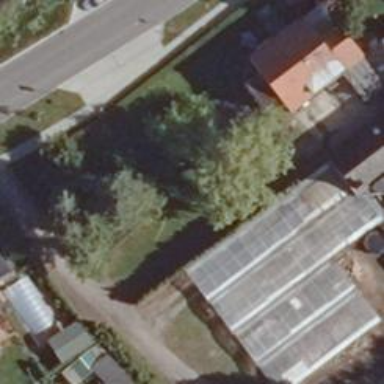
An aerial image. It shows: Part of building.